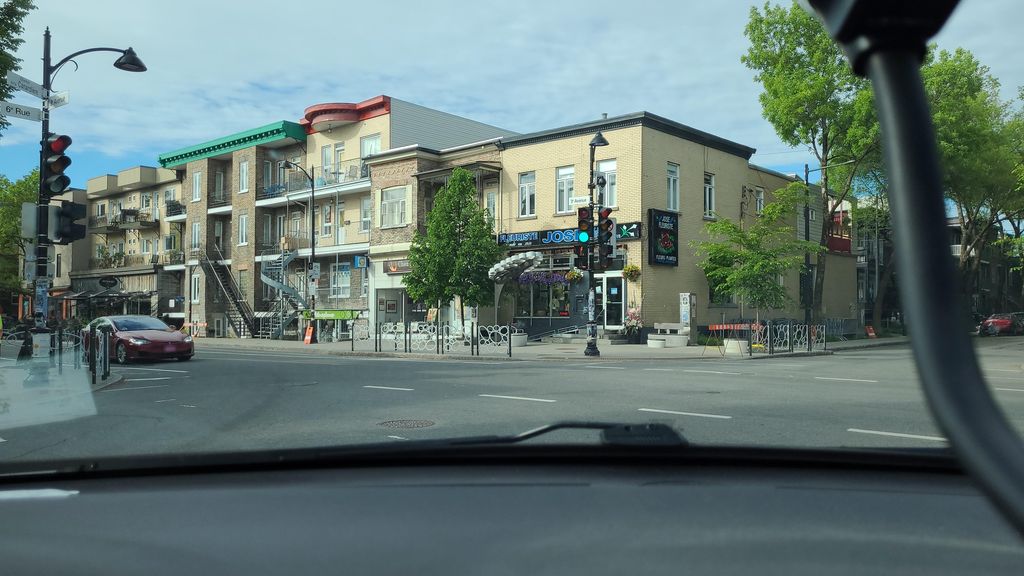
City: quebec_city